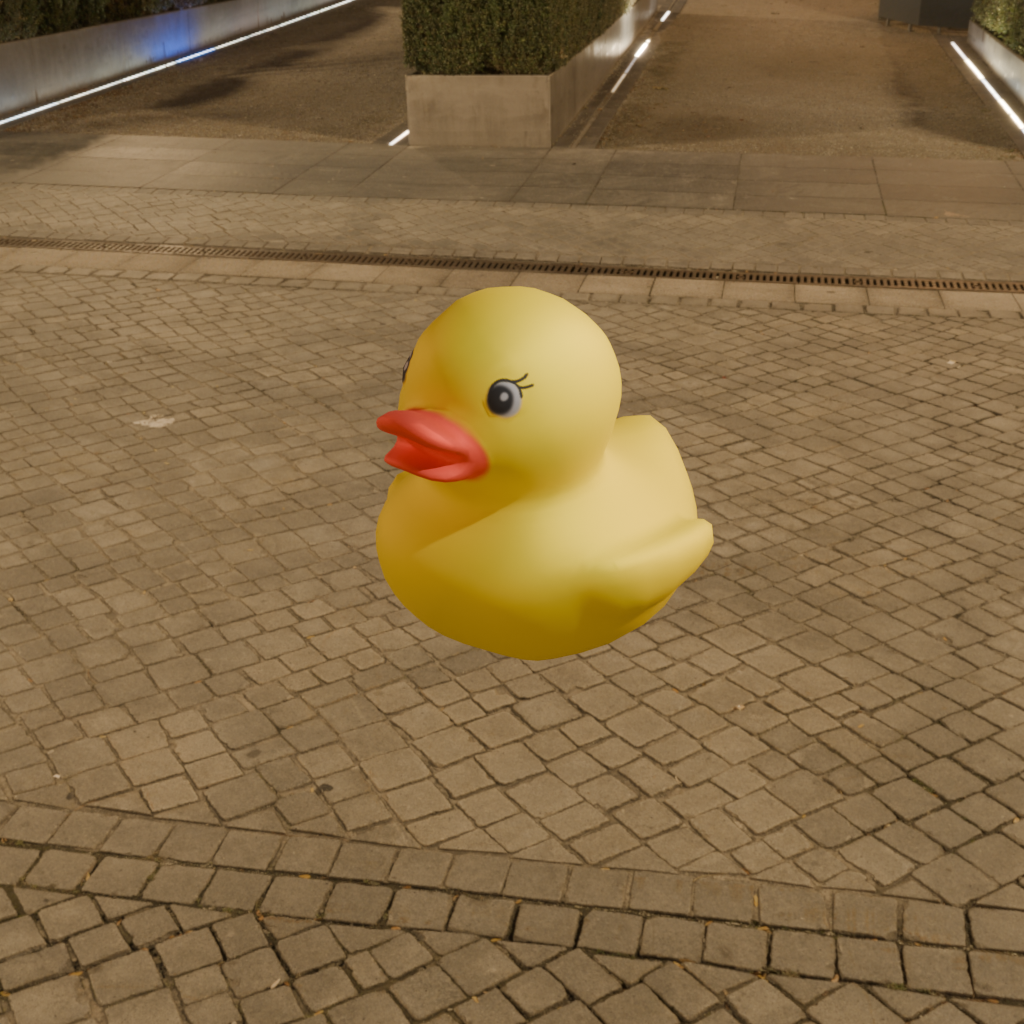
an image of a yellow rubber duck seen from <front_left> in a city square with illuminated trees at night.